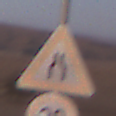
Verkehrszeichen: VerengteFahrbahn
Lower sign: Geschwindigkeit30
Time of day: SunriseSunset
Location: Outdoor (Nature)
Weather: PartlyCloudy
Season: NotSpecified
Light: Natural